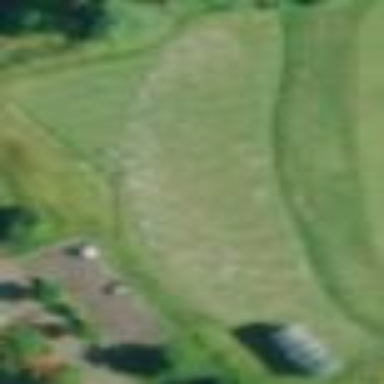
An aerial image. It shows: Golf fairway surrounded by grass.